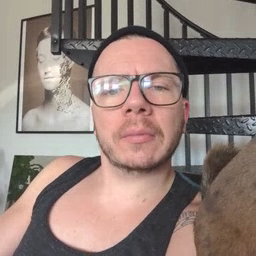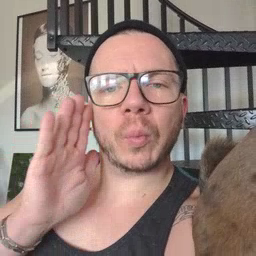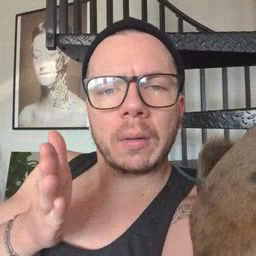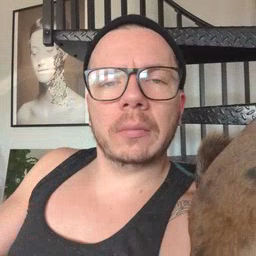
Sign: will